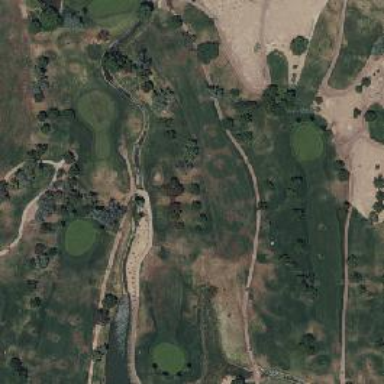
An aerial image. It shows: Golf fairway in the image.